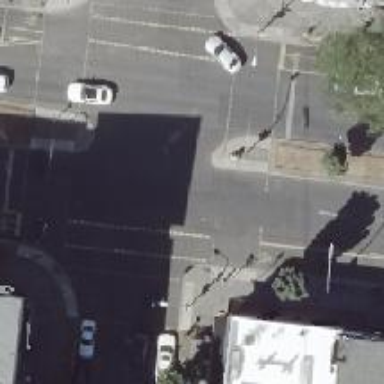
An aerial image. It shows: Traffic island located on footway.